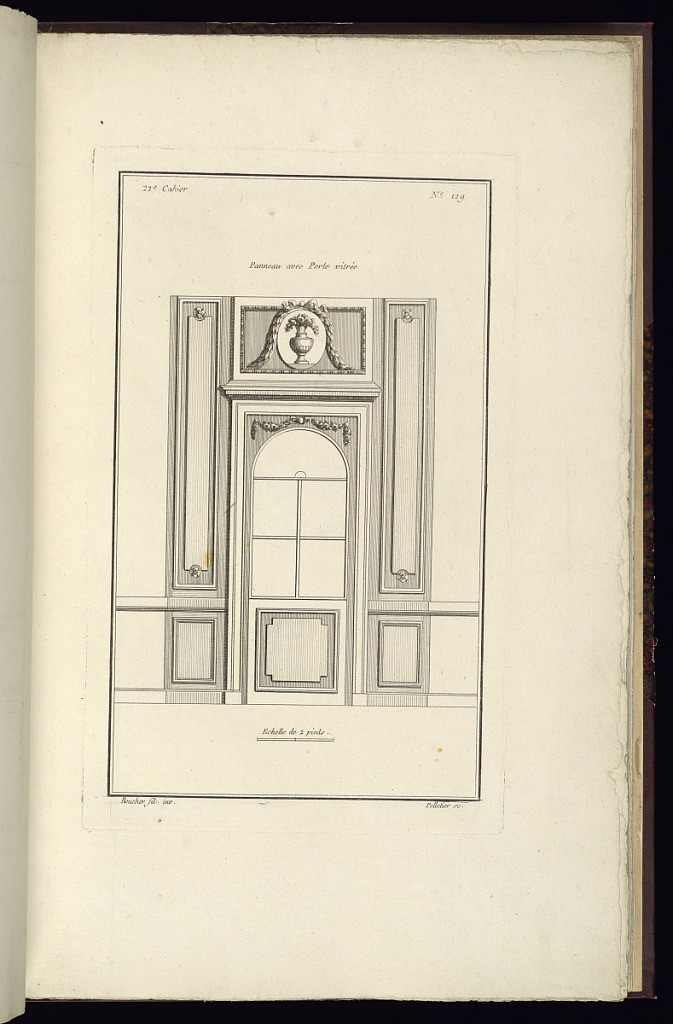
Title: Panneau avec Porte vitrée
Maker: Juste-François Boucher, French, 1736 – 1782
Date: ca. 1775
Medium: Engraving on off white laid paper
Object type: Print
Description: Design for wall panels with a door at center. The door has glass in the upper two thirds: four rectangular planes and hemicycle plane at top. The panels are decorated with ornament motifs including a relief of a vase filled with flowers, garland, ribbon, egg and dart band, floral garland, and rosettes. The plate is signed.